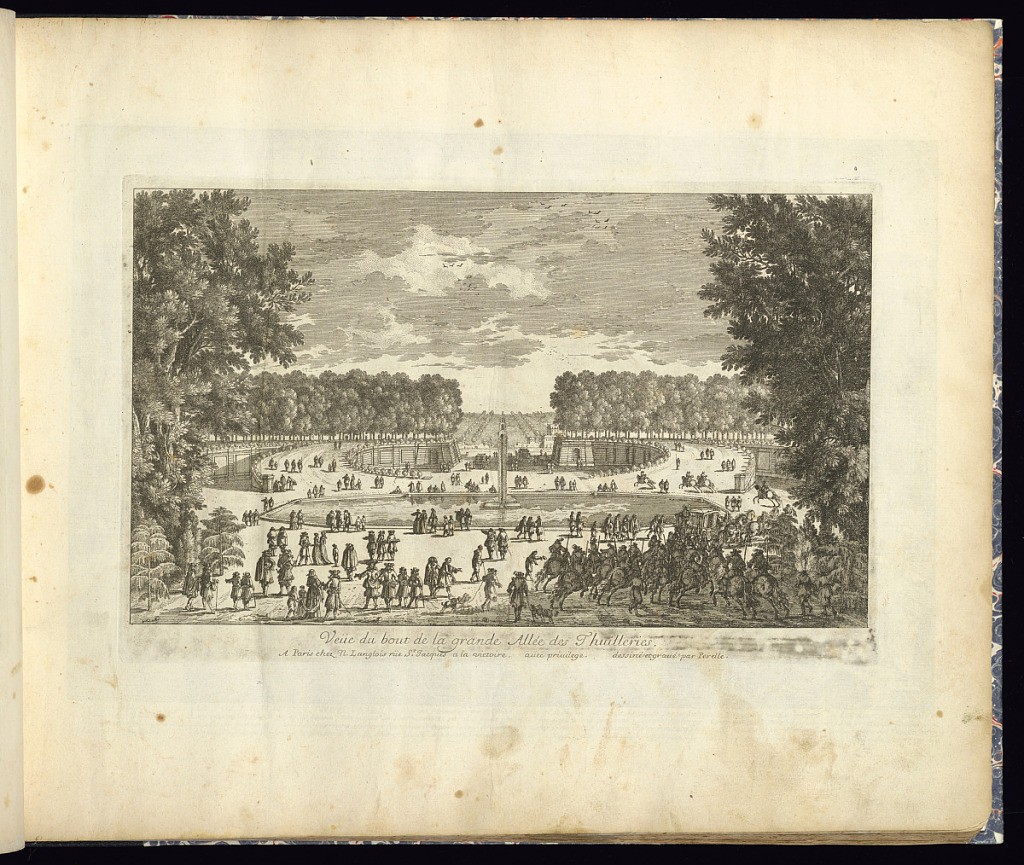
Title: Veüe du bout de la grande Allée des Thuilleries
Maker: Gabriel Perelle, French, 1604–1677
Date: late 17th century
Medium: Etching on laid paper
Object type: Print
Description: View of the garden of the Tuileries Palace in Paris from the grande allée or grand path, with a fountain, garden walls, and tree-lined roads and pathways. People, horseman, and carriages throughout the garden. The plate is titled and signed.